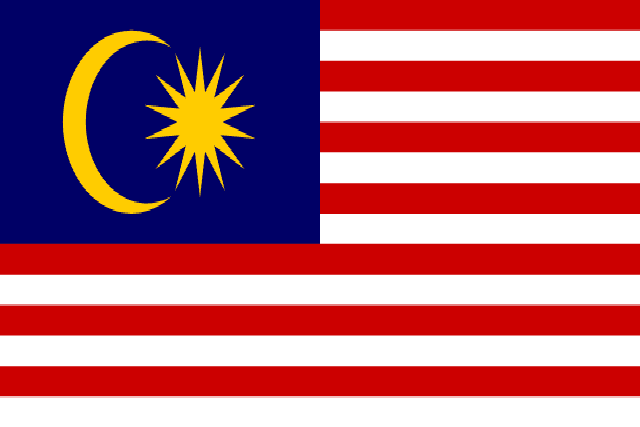
Country: Malaysia
Country code: my